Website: apple
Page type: customer-info-address
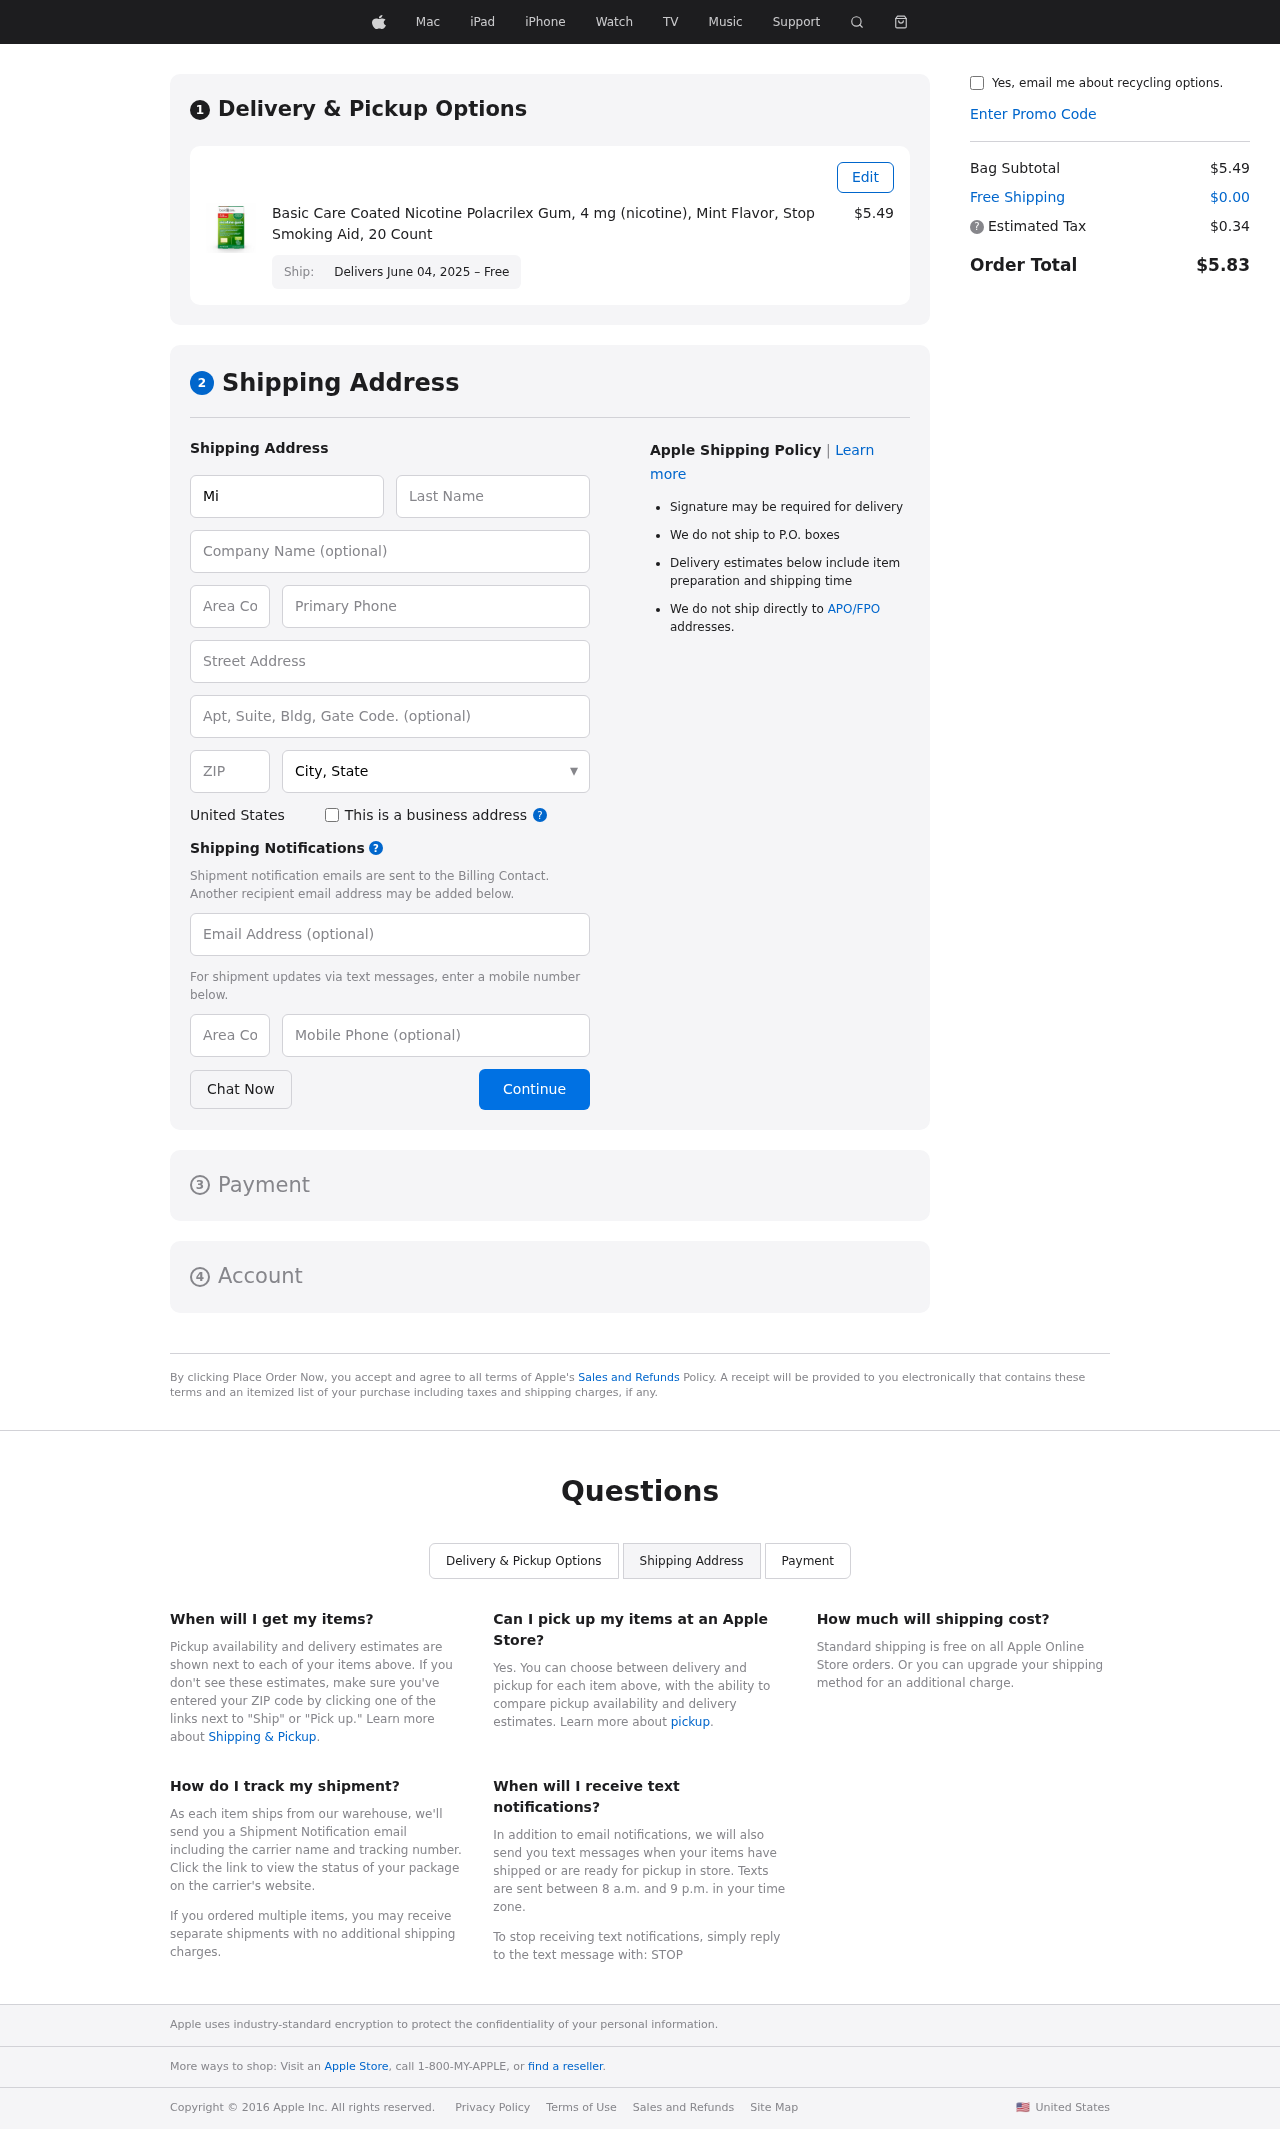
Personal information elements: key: PII_CITY_STATE
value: West Ericland, IL
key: PII_COMPANY
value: Campbell PLC
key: PII_COUNTRY
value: United States
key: PII_EMAIL
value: michelle.abbott@gmail.com
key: PII_FIRSTNAME
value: Michelle
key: PII_LASTNAME
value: Abbott
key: PII_PHONE
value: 5576589011
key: PII_PHONE_ALT
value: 6098422877
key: PII_PHONE_ALT_AREA
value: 609
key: PII_PHONE_AREA
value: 557
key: PII_POSTCODE
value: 69718
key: PII_STREET
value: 9346 Rodriguez Station
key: PII_STREET2
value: Apt. 135
Product elements: key: PRODUCT1_NAME
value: Basic Care Coated Nicotine Polacrilex Gum, 4 mg (nicotine), Mint Flavor, Stop Smoking Aid, 20 Count
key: PRODUCT1_PRICE
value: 5.49
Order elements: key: ORDER_DELIVERY_DATE
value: Delivers June 04, 2025 – Free
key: ORDER_SUBTOTAL
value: $5.49
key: ORDER_SHIPPING_COST
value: $0.00
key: ORDER_TAX
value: $0.34
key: ORDER_TOTAL
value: $5.83